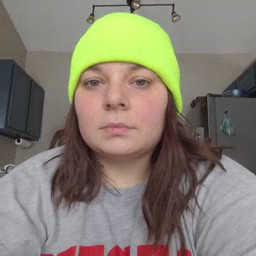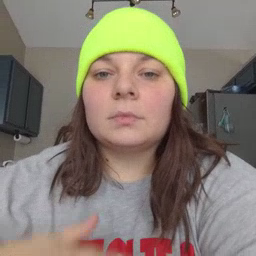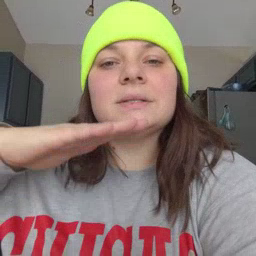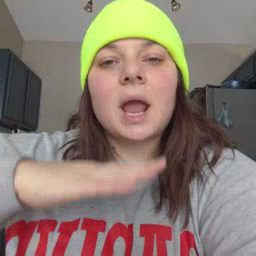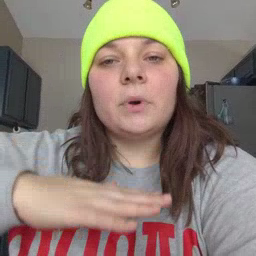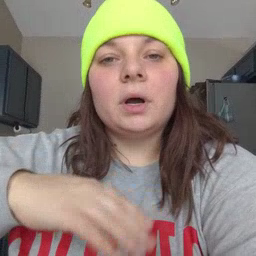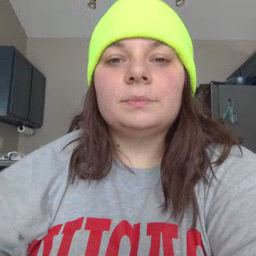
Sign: table